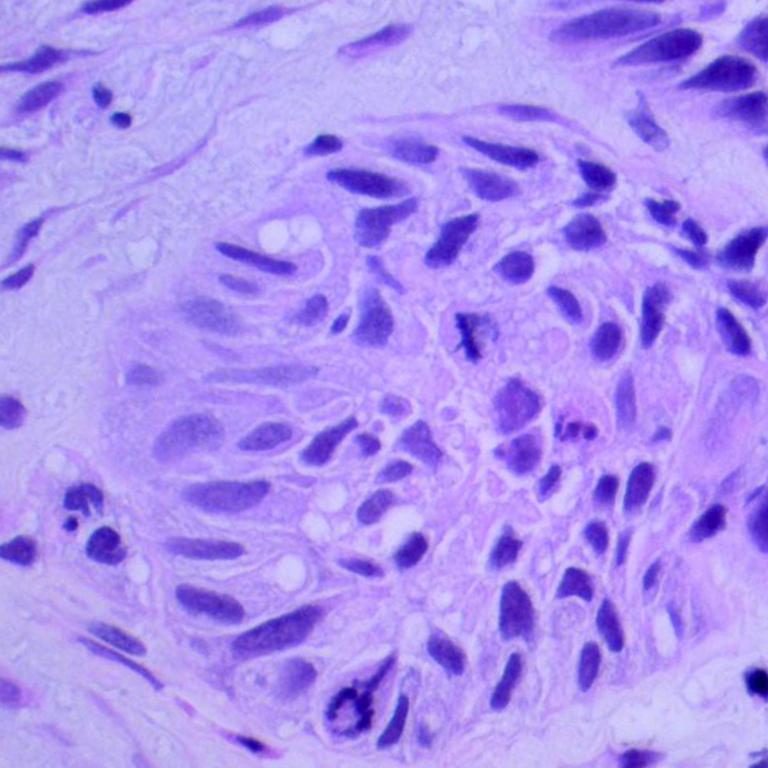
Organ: lung
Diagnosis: squamous carcinomas